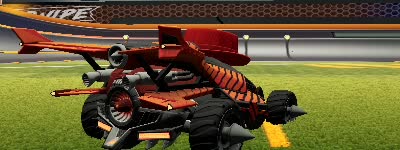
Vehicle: aftershock